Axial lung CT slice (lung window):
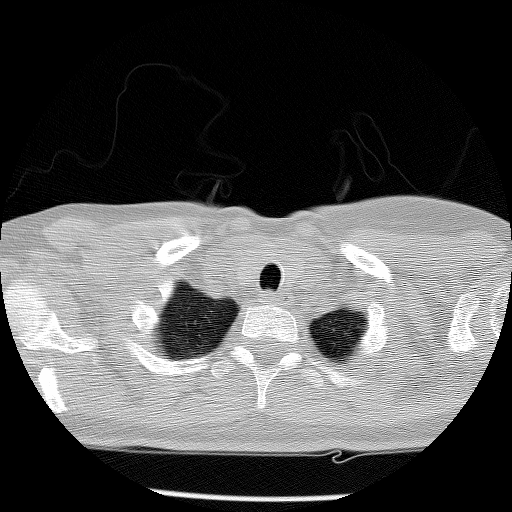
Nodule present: no